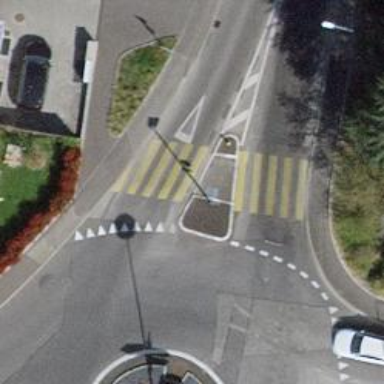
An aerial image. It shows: Uncontrolled crossing with pedestrian island.